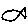
Label: fish